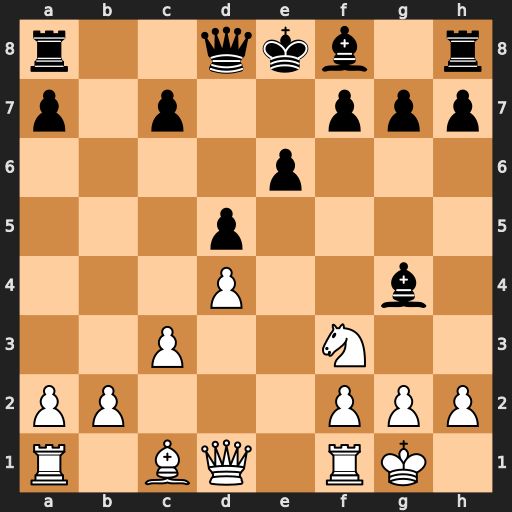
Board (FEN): r2qkb1r/p1p2ppp/4p3/3p4/3P2b1/2P2N2/PP3PPP/R1BQ1RK1
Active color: w
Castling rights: kq
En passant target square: -
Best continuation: Qa4+ Qd7 Qxd7+ Kxd7 Ne5+ Ke8 Nxg4